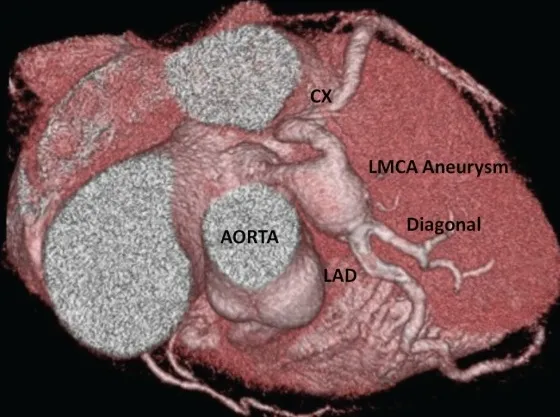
Three-dimensional volume-rendering computed tomography, showing a giant aneurysm of the left main coronary artery.
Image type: radiology (ct)